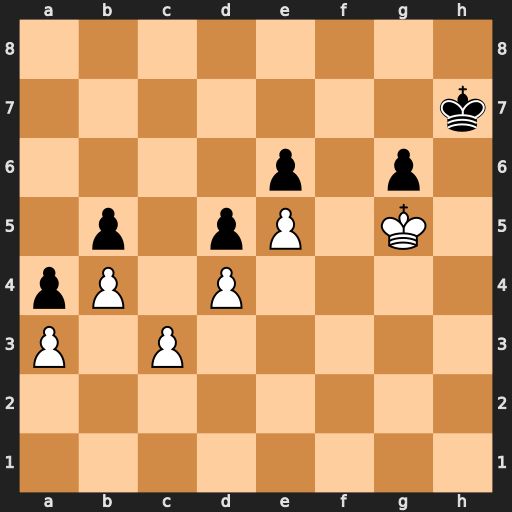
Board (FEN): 8/7k/4p1p1/1p1pP1K1/pP1P4/P1P5/8/8
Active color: w
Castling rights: -
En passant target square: -
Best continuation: Kf6 g5 Kxe6